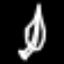
Label: leaf